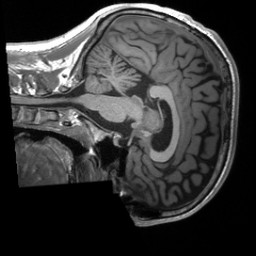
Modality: T1w
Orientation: sagittal
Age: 26
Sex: male
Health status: healthy
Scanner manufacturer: siemens
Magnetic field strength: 3 T
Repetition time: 2 s
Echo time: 0.00232 s